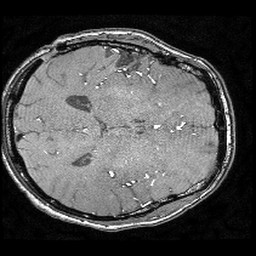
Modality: angio
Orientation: axial
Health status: ill
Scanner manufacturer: philips
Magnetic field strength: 3 T
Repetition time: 0.01826 s
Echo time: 0.003378 s